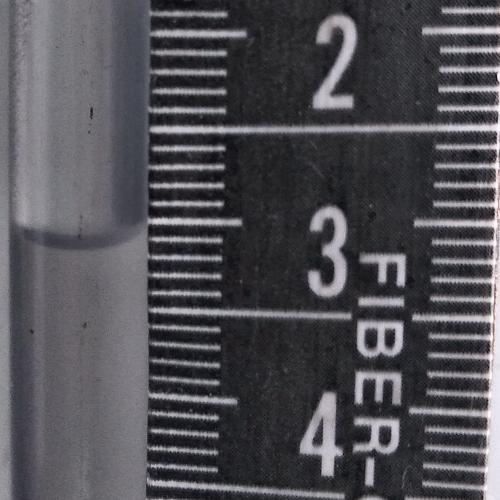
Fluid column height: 3.1 cm